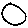
Label: moon